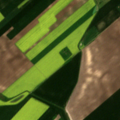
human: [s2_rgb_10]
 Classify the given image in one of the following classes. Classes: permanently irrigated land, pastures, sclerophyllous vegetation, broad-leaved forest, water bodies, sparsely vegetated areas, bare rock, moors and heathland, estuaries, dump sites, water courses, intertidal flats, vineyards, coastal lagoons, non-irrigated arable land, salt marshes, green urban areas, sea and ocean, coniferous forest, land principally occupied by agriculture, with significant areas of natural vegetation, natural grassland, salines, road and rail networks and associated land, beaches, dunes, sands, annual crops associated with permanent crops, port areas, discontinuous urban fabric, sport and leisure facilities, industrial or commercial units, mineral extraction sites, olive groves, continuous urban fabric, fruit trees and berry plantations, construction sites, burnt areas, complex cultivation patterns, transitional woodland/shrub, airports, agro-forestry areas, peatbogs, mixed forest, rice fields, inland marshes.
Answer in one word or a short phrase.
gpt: non-irrigated arable land, land principally occupied by agriculture, with significant areas of natural vegetation